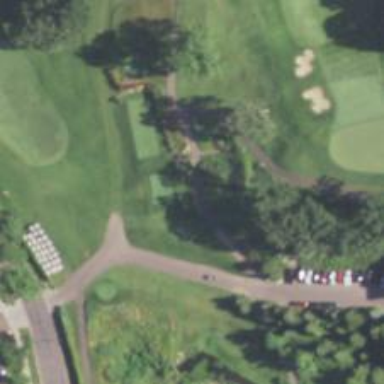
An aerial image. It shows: Service road designated as golf cart path.